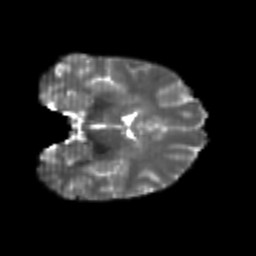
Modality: T2w
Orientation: coronal
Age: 22
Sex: female
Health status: healthy
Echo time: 0.074 s